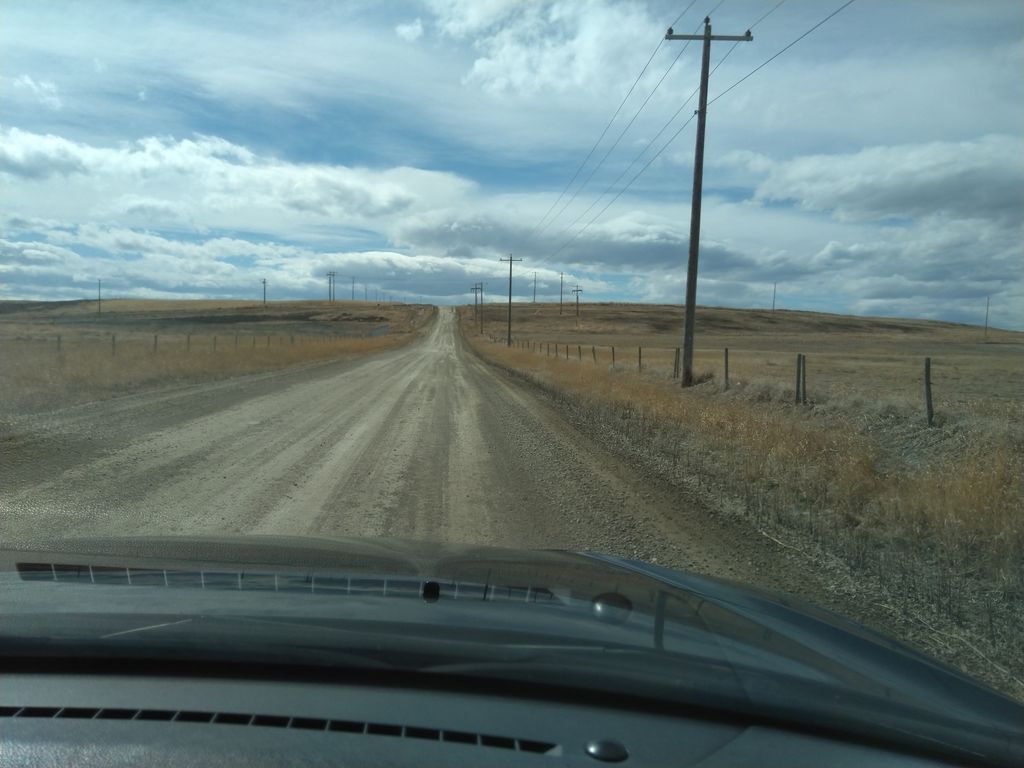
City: calgary